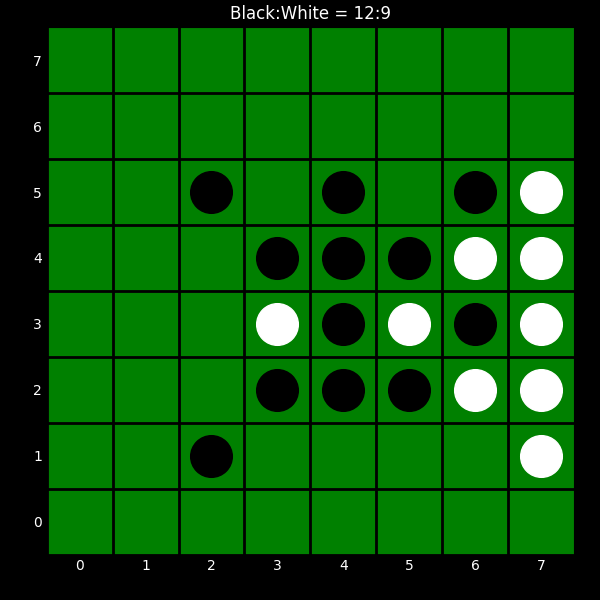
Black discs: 12
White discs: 9